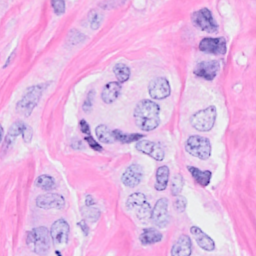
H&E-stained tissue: Breast